Interaction volume radius: 10 \u00c5
Interaction volume height: 15 \u00c5
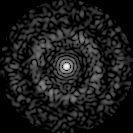
Disorder parameter: 0.8093